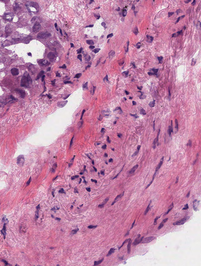
Tumor epithelial tissue: yes
Tumor-associated stroma tissue: yes
Normal tissue: no